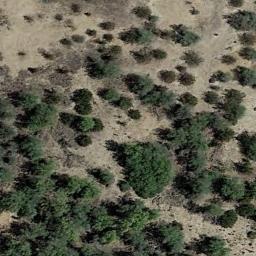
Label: chaparral